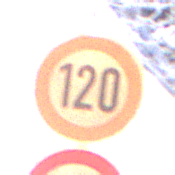
Verkehrszeichen: Geschwindigkeit120
Zusatzzeichen unten: UeberholverbotKraftfahrzeuge
Umgebung: Outdoor, Urban
Tageszeit: Night
Wetter: Overcast
Licht: Artificial
Jahreszeit: Winter
Kontrast: MediumContrast